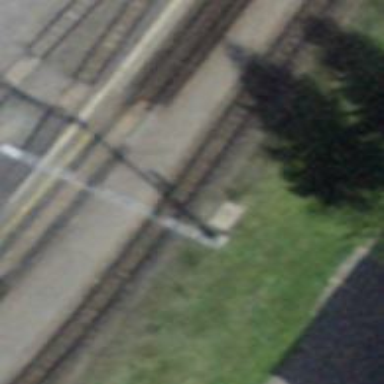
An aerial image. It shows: Railway signal.